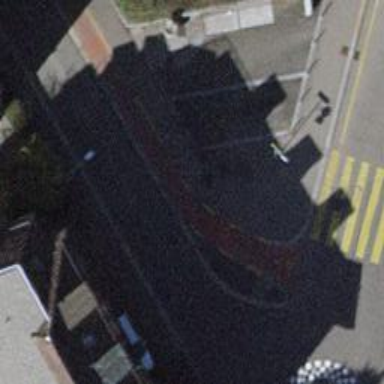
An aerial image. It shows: Asphalt path that serves as sidewalk.